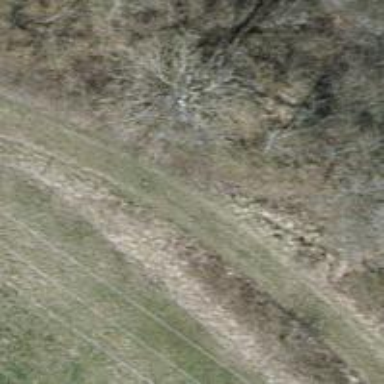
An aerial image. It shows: Track with grade 5 tracktype.